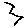
Label: zigzag